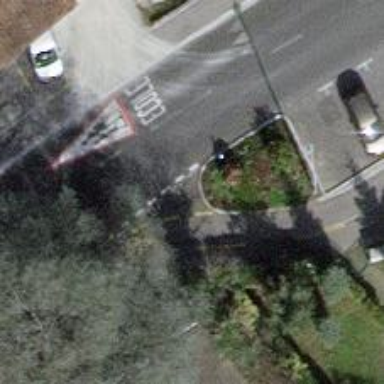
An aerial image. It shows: Asphalt sidewalk along cycleway.